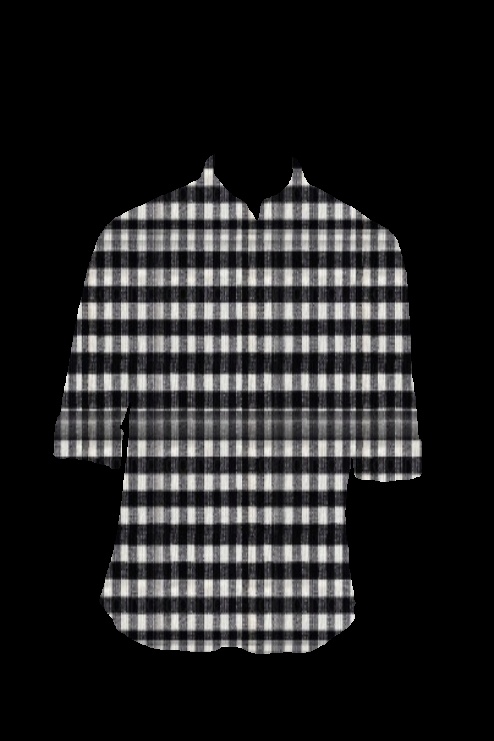
black white plaid button up tee